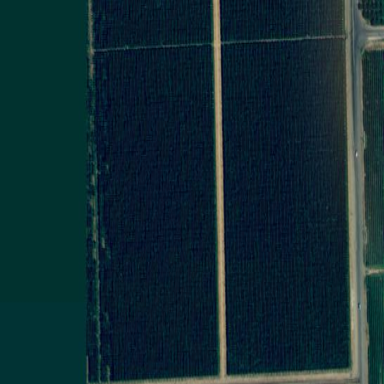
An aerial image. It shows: Orchard.